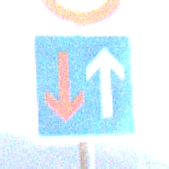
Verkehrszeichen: VorrangVorGegenverkehr
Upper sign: Geschwindigkeit30
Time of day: MorningAfternoon
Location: Outdoor (RoadRail)
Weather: PartlyCloudy
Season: NotSpecified
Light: Natural